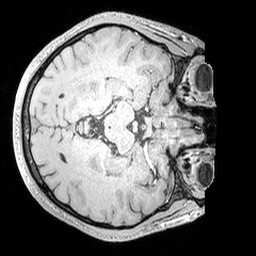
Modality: MP2RAGE
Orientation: axial
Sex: male
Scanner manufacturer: siemens
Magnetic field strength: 3 T
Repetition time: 5 s
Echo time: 0.00292 s